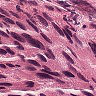
Metastatic tissue present: yes